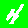
Digit: 4